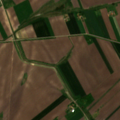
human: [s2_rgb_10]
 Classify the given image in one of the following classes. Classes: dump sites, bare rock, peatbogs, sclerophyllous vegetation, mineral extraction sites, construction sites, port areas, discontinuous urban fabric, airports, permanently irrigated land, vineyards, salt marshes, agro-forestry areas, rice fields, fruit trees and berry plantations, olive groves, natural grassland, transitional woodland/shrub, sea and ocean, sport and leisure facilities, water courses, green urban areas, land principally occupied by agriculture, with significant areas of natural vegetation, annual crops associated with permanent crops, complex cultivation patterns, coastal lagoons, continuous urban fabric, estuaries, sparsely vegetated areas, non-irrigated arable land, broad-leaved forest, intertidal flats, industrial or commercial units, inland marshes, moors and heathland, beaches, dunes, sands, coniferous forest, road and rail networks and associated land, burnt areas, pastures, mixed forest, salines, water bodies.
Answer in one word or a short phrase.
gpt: non-irrigated arable land, pastures